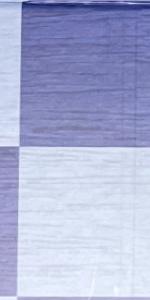
Label: Empty